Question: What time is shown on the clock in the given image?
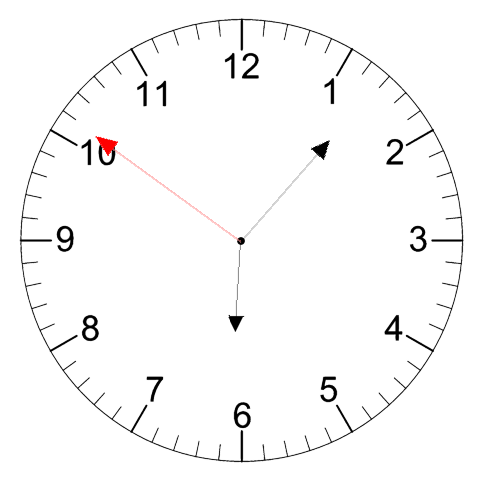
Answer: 06:06:51